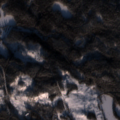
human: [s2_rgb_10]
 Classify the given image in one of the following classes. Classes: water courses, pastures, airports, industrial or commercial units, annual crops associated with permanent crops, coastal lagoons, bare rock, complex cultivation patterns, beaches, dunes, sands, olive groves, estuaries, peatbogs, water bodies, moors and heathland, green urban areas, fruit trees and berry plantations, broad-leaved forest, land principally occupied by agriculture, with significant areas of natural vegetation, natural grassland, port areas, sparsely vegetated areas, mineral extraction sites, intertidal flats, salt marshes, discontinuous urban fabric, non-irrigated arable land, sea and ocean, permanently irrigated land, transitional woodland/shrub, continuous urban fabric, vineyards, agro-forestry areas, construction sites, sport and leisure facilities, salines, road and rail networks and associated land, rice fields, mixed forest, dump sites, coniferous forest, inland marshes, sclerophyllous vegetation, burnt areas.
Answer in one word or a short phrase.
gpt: coniferous forest, mixed forest, transitional woodland/shrub, water bodies